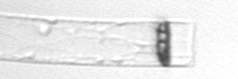
Label: Dactyliosolen_blavyanus